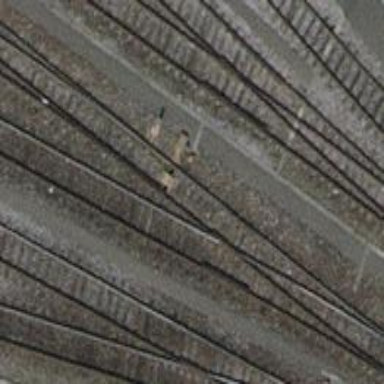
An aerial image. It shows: Single track railway in yard.